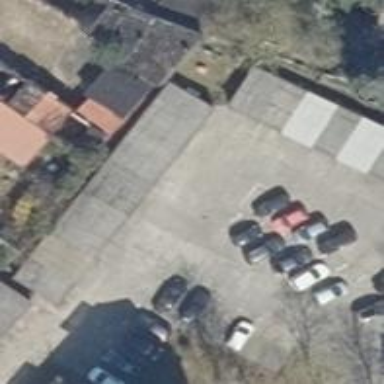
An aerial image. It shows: Parking aisle designated as service road.